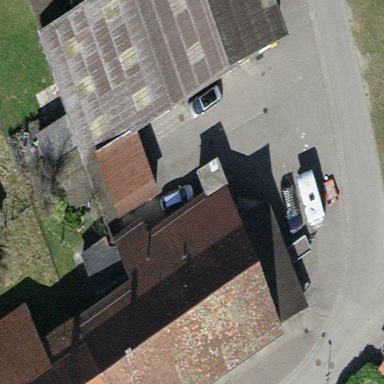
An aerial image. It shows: Building.